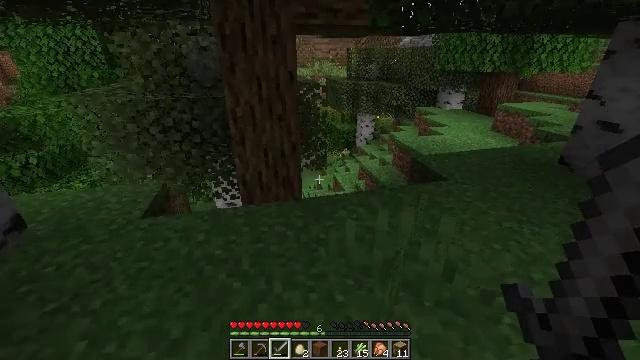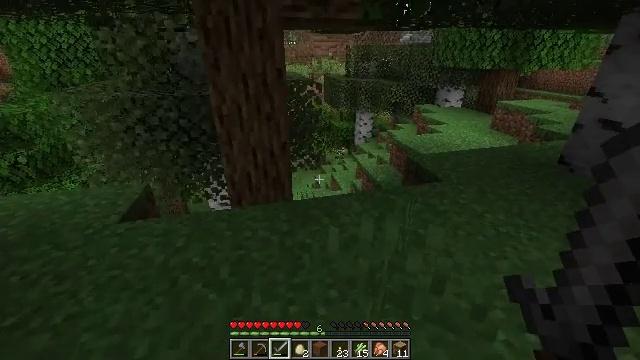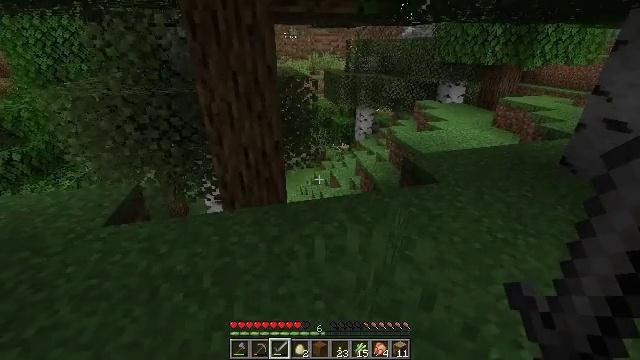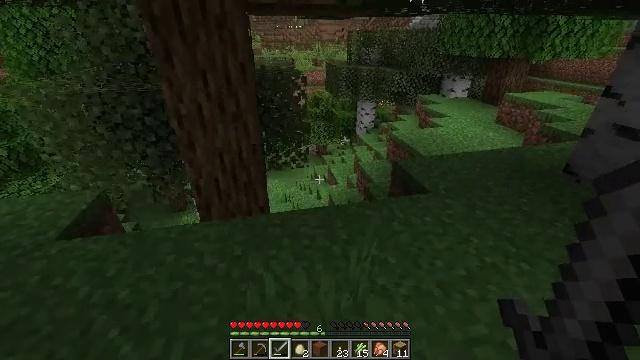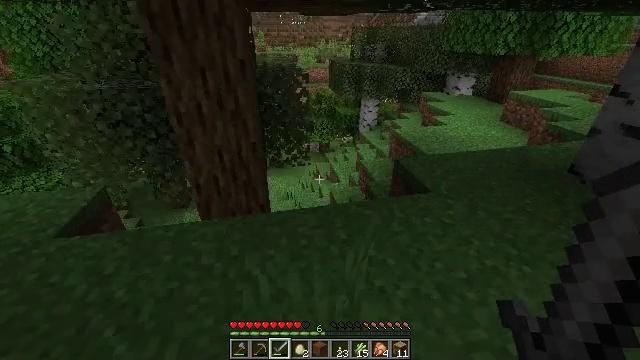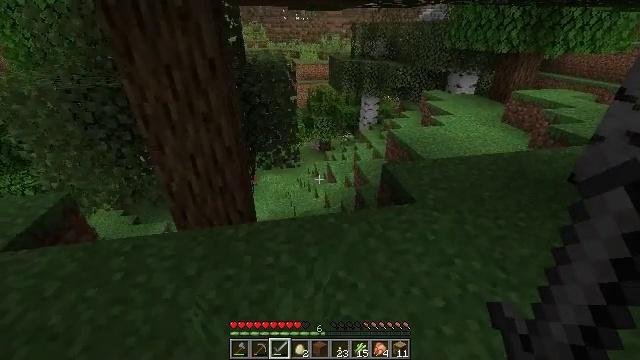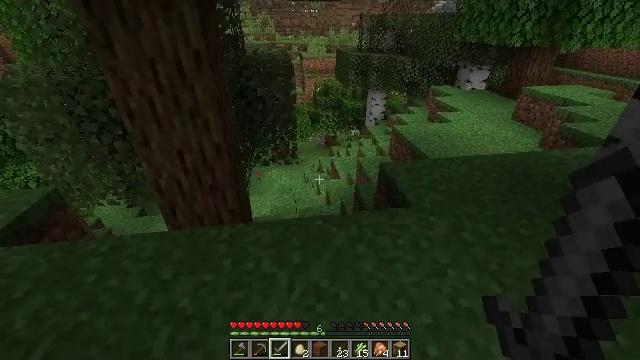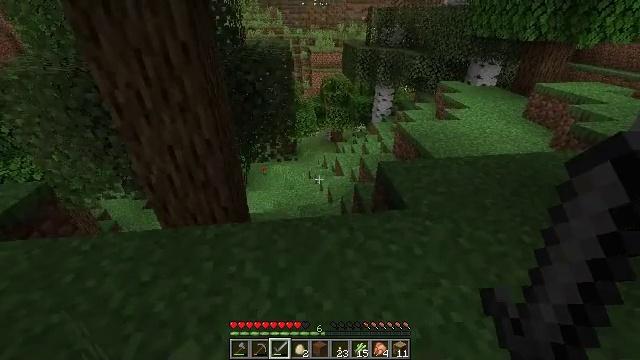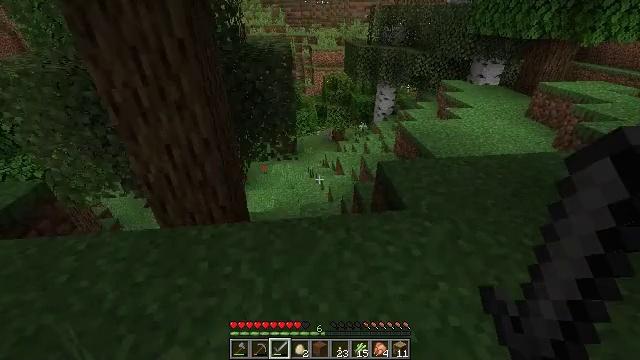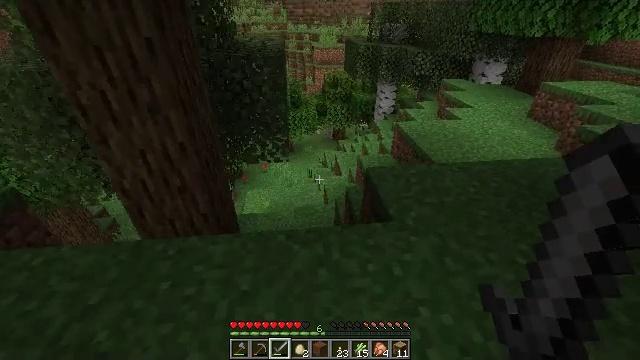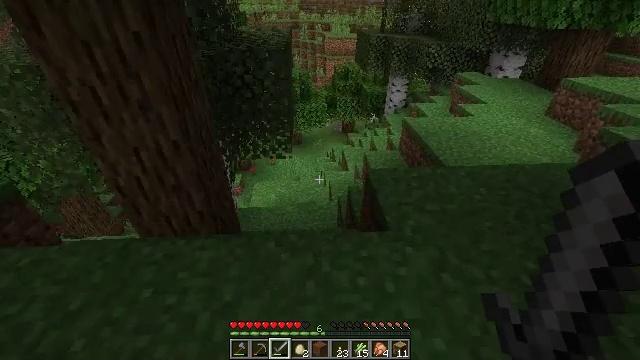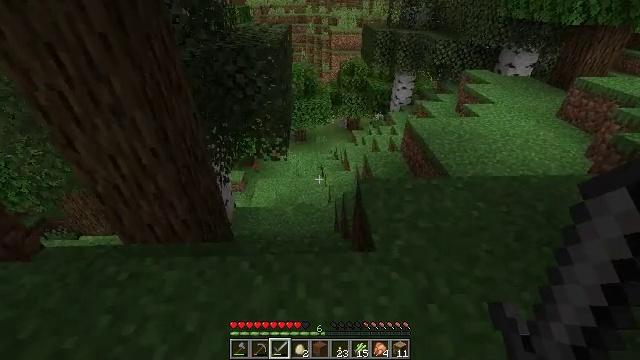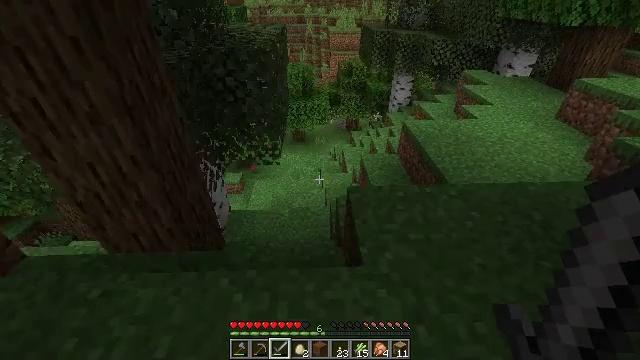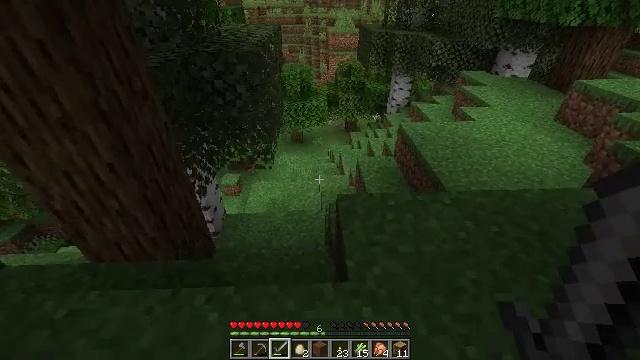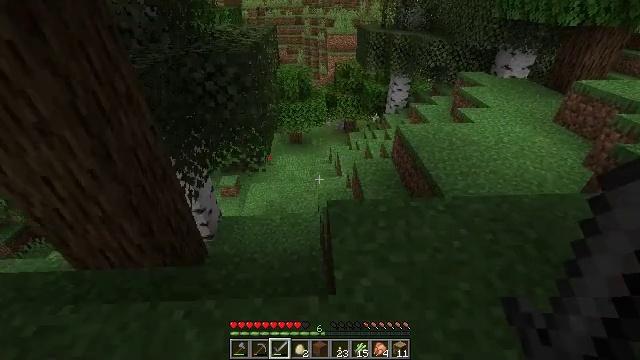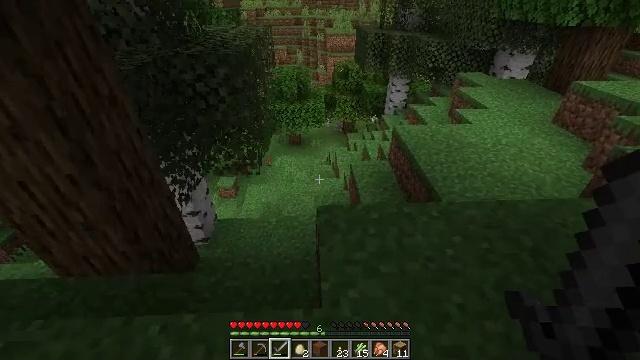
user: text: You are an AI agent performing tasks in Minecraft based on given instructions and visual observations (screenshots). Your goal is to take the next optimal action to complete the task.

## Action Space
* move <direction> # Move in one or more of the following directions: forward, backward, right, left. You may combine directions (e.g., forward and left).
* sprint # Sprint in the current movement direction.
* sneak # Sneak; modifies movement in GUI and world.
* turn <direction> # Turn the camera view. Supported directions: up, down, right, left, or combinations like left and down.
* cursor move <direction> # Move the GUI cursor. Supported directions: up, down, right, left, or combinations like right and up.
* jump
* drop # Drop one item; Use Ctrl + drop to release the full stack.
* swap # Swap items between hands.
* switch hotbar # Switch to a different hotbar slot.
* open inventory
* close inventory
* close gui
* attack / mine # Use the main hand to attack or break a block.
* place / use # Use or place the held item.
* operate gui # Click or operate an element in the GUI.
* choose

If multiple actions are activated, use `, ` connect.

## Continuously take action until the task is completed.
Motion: motion action
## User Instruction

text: Pick up the lilac.
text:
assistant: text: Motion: move forward and move right
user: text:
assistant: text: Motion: move forward and move right
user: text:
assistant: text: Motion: move forward and move right, turn left and down
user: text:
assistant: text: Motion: move forward and move right
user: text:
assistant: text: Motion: move forward and move right
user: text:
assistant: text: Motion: move forward and move right, turn left and down
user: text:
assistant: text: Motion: move forward and move right, turn left and down
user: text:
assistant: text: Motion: move forward and move right
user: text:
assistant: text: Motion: move forward and move right
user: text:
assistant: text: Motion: move forward and move right, turn left and down
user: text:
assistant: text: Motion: move forward and move right, turn left
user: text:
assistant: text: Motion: move forward and move right
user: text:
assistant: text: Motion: move forward and move right
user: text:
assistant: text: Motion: move forward and move right
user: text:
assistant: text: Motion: move forward and move right
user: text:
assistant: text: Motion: move forward and move right
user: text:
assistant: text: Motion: move forward and move right
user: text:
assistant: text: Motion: move forward and move right
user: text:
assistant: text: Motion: move forward and move right
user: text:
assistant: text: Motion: move forward and move right
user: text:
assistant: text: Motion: move forward and move right
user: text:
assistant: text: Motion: move forward and move right
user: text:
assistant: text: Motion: move forward and move right, turn left
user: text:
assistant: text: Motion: move forward, turn left
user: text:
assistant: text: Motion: move forward
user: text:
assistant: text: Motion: move forward
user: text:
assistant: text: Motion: move forward
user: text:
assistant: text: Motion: move forward, turn left
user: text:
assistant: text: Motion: move forward, turn left
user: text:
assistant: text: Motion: move forward